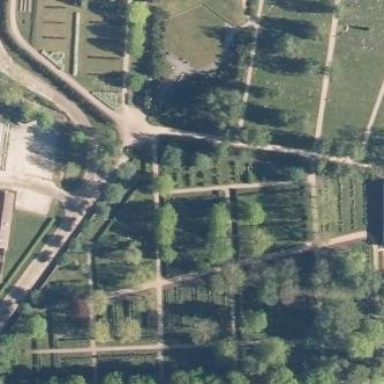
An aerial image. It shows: Cemetery.